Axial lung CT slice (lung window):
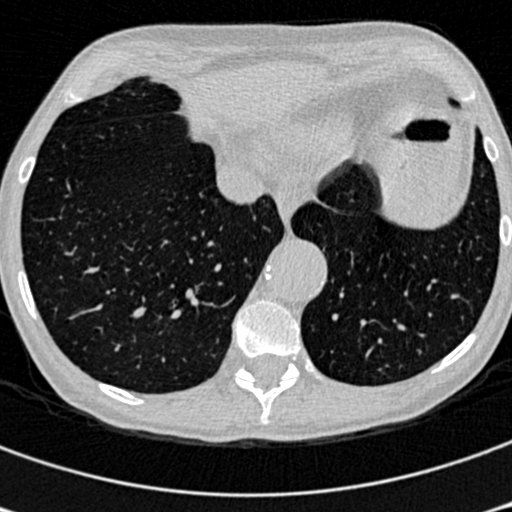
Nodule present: no